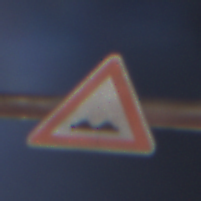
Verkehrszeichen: UnebeneFahrbahn
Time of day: Night
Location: Outdoor (Urban)
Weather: PartlyCloudy
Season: NotSpecified
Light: Artificial